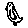
Label: bird